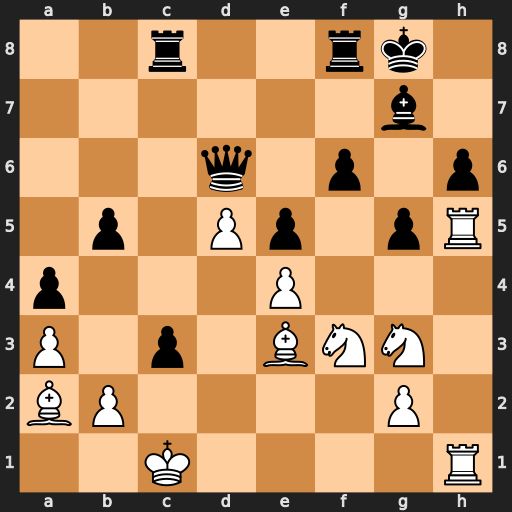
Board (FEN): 2r2rk1/6b1/3q1p1p/1p1Pp1pR/p3P3/P1p1BNN1/BP4P1/2K4R
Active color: w
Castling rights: -
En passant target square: -
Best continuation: Nf5 cxb2+ Kxb2 Rc2+ Kxc2